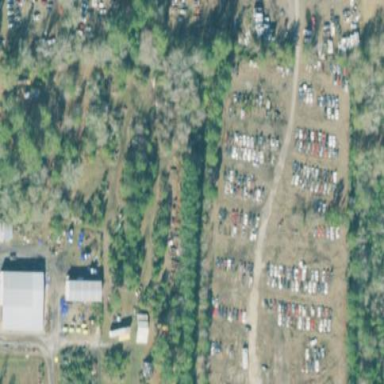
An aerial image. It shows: Scrap yard located in industrial area.